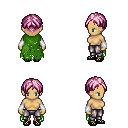
a pixel art fantasy rpg character, female body template, human, tanned skin, green tattered cape, metal pants, pink parted hairstyle, white cloth bracers, ghillies, four views (front, back, left, right), 2x2 character sprite sheet, small pixel art, hard edges, no anti-aliasing